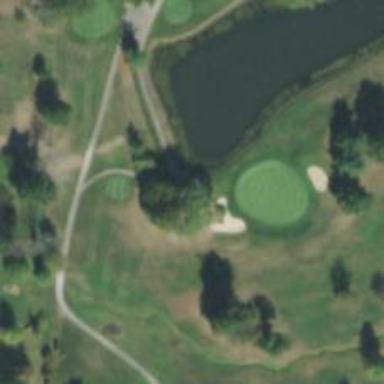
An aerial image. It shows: Path for both roads and golfers.